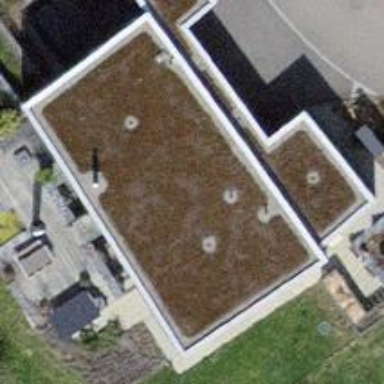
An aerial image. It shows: Flat-roofed residential building.